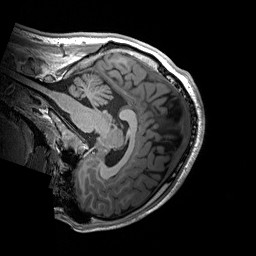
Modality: T1w
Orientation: sagittal
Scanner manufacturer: siemens
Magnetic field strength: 3 T
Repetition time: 2.2 s
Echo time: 0.00244 s